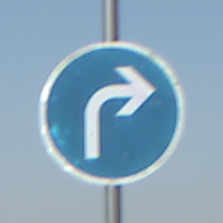
Verkehrszeichen: VorgeschriebeneFahrtrichtungRechts
Umgebung: Outdoor, Special
Tageszeit: MorningAfternoon
Wetter: Clear
Licht: Natural
Jahreszeit: NotSpecified
Kontrast: HighContrast